Field crop: maize
Growth stage: 2
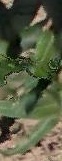
Species: maize